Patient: sex F, age 58
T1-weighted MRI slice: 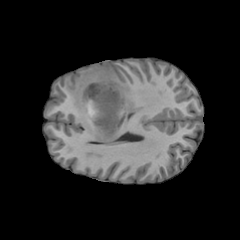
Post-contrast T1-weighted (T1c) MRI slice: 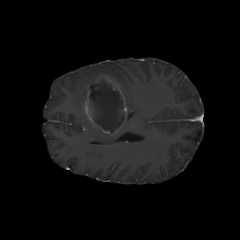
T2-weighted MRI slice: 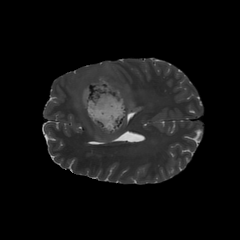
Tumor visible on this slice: yes
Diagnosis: Glioblastoma, IDH-wildtype
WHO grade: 4